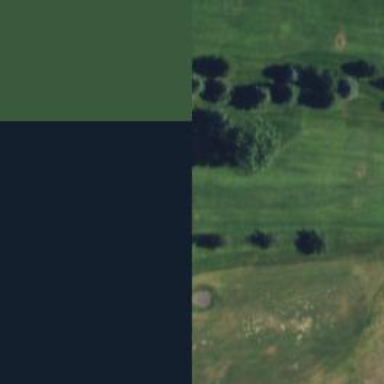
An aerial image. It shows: Golf hole.